Question: I would like to create a program with which the user can configure its tcp network settings like
- -
Basically it should be what this dialog is doing:

Is this possible? I guess there could be some native win32 functions for this, which i could PInvoke.
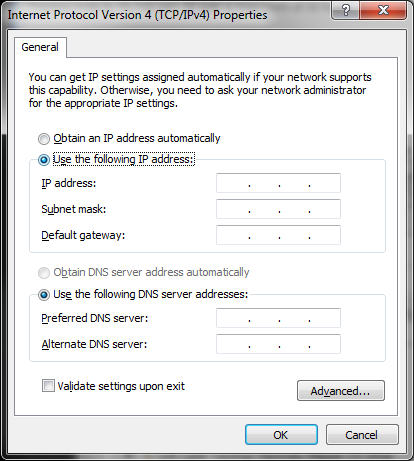
Answer: You want to use 'System.Management' for this
'''
ManagementClass managementClass = new ManagementClass("Win32_NetworkAdapterConfiguration");
ManagementObjectCollection managementObjectCollection = objMC.GetInstances();
'''
then you should be able to iterate the collection and change values that you need.